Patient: sex M, age 76
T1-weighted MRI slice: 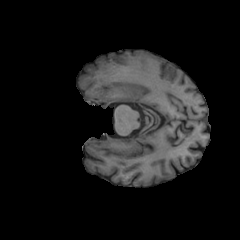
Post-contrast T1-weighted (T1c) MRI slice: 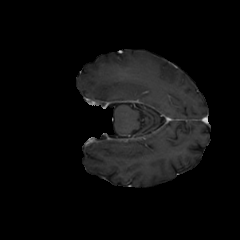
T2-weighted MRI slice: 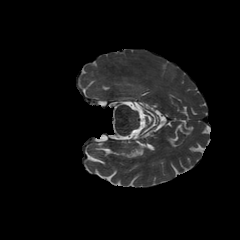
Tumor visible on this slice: yes
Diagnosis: Glioblastoma, IDH-wildtype
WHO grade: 4